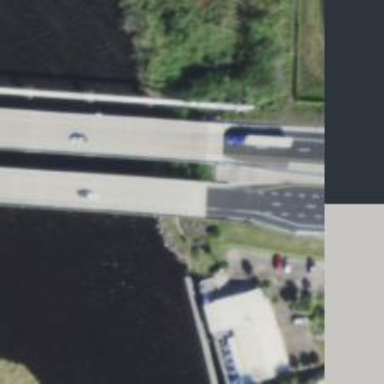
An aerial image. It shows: Primary highway crossing over bridge.